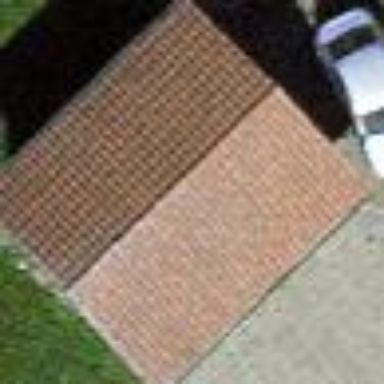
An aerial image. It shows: Garage.